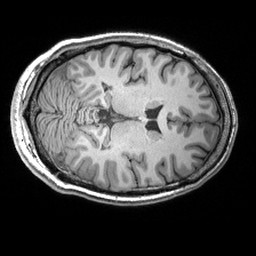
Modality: T1w
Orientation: axial
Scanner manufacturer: siemens
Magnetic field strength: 3 T
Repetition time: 2.53 s
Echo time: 0.00299 s